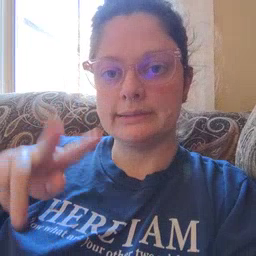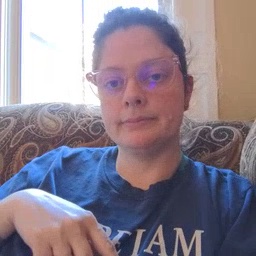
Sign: read